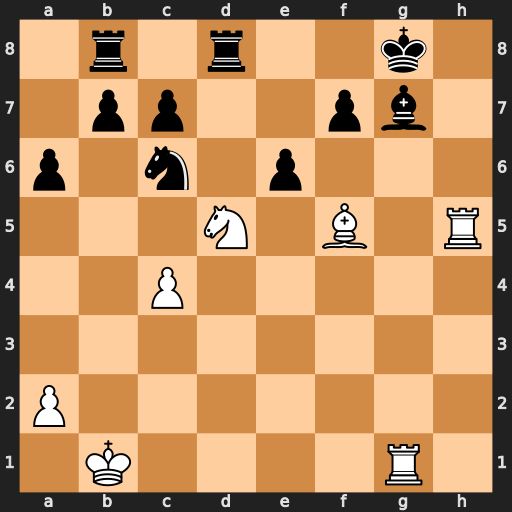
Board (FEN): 1r1r2k1/1pp2pb1/p1n1p3/3N1B1R/2P5/8/P7/1K4R1
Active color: w
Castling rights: -
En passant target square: -
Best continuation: Rh7 Kf8 Rgxg7 Ne5 Bxe6